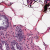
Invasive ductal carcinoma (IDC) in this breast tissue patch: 0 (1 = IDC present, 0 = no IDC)